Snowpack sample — Buffalo Mountain, Silverthorne, Colorado, USA (2/22/26, 2:02 PM MST)
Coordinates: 39.622, -106.113
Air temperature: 33 °F
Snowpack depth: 63 cm
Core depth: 10 cm
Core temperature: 32 °F
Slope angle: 11°, slope face: 116°
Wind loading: low
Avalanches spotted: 0
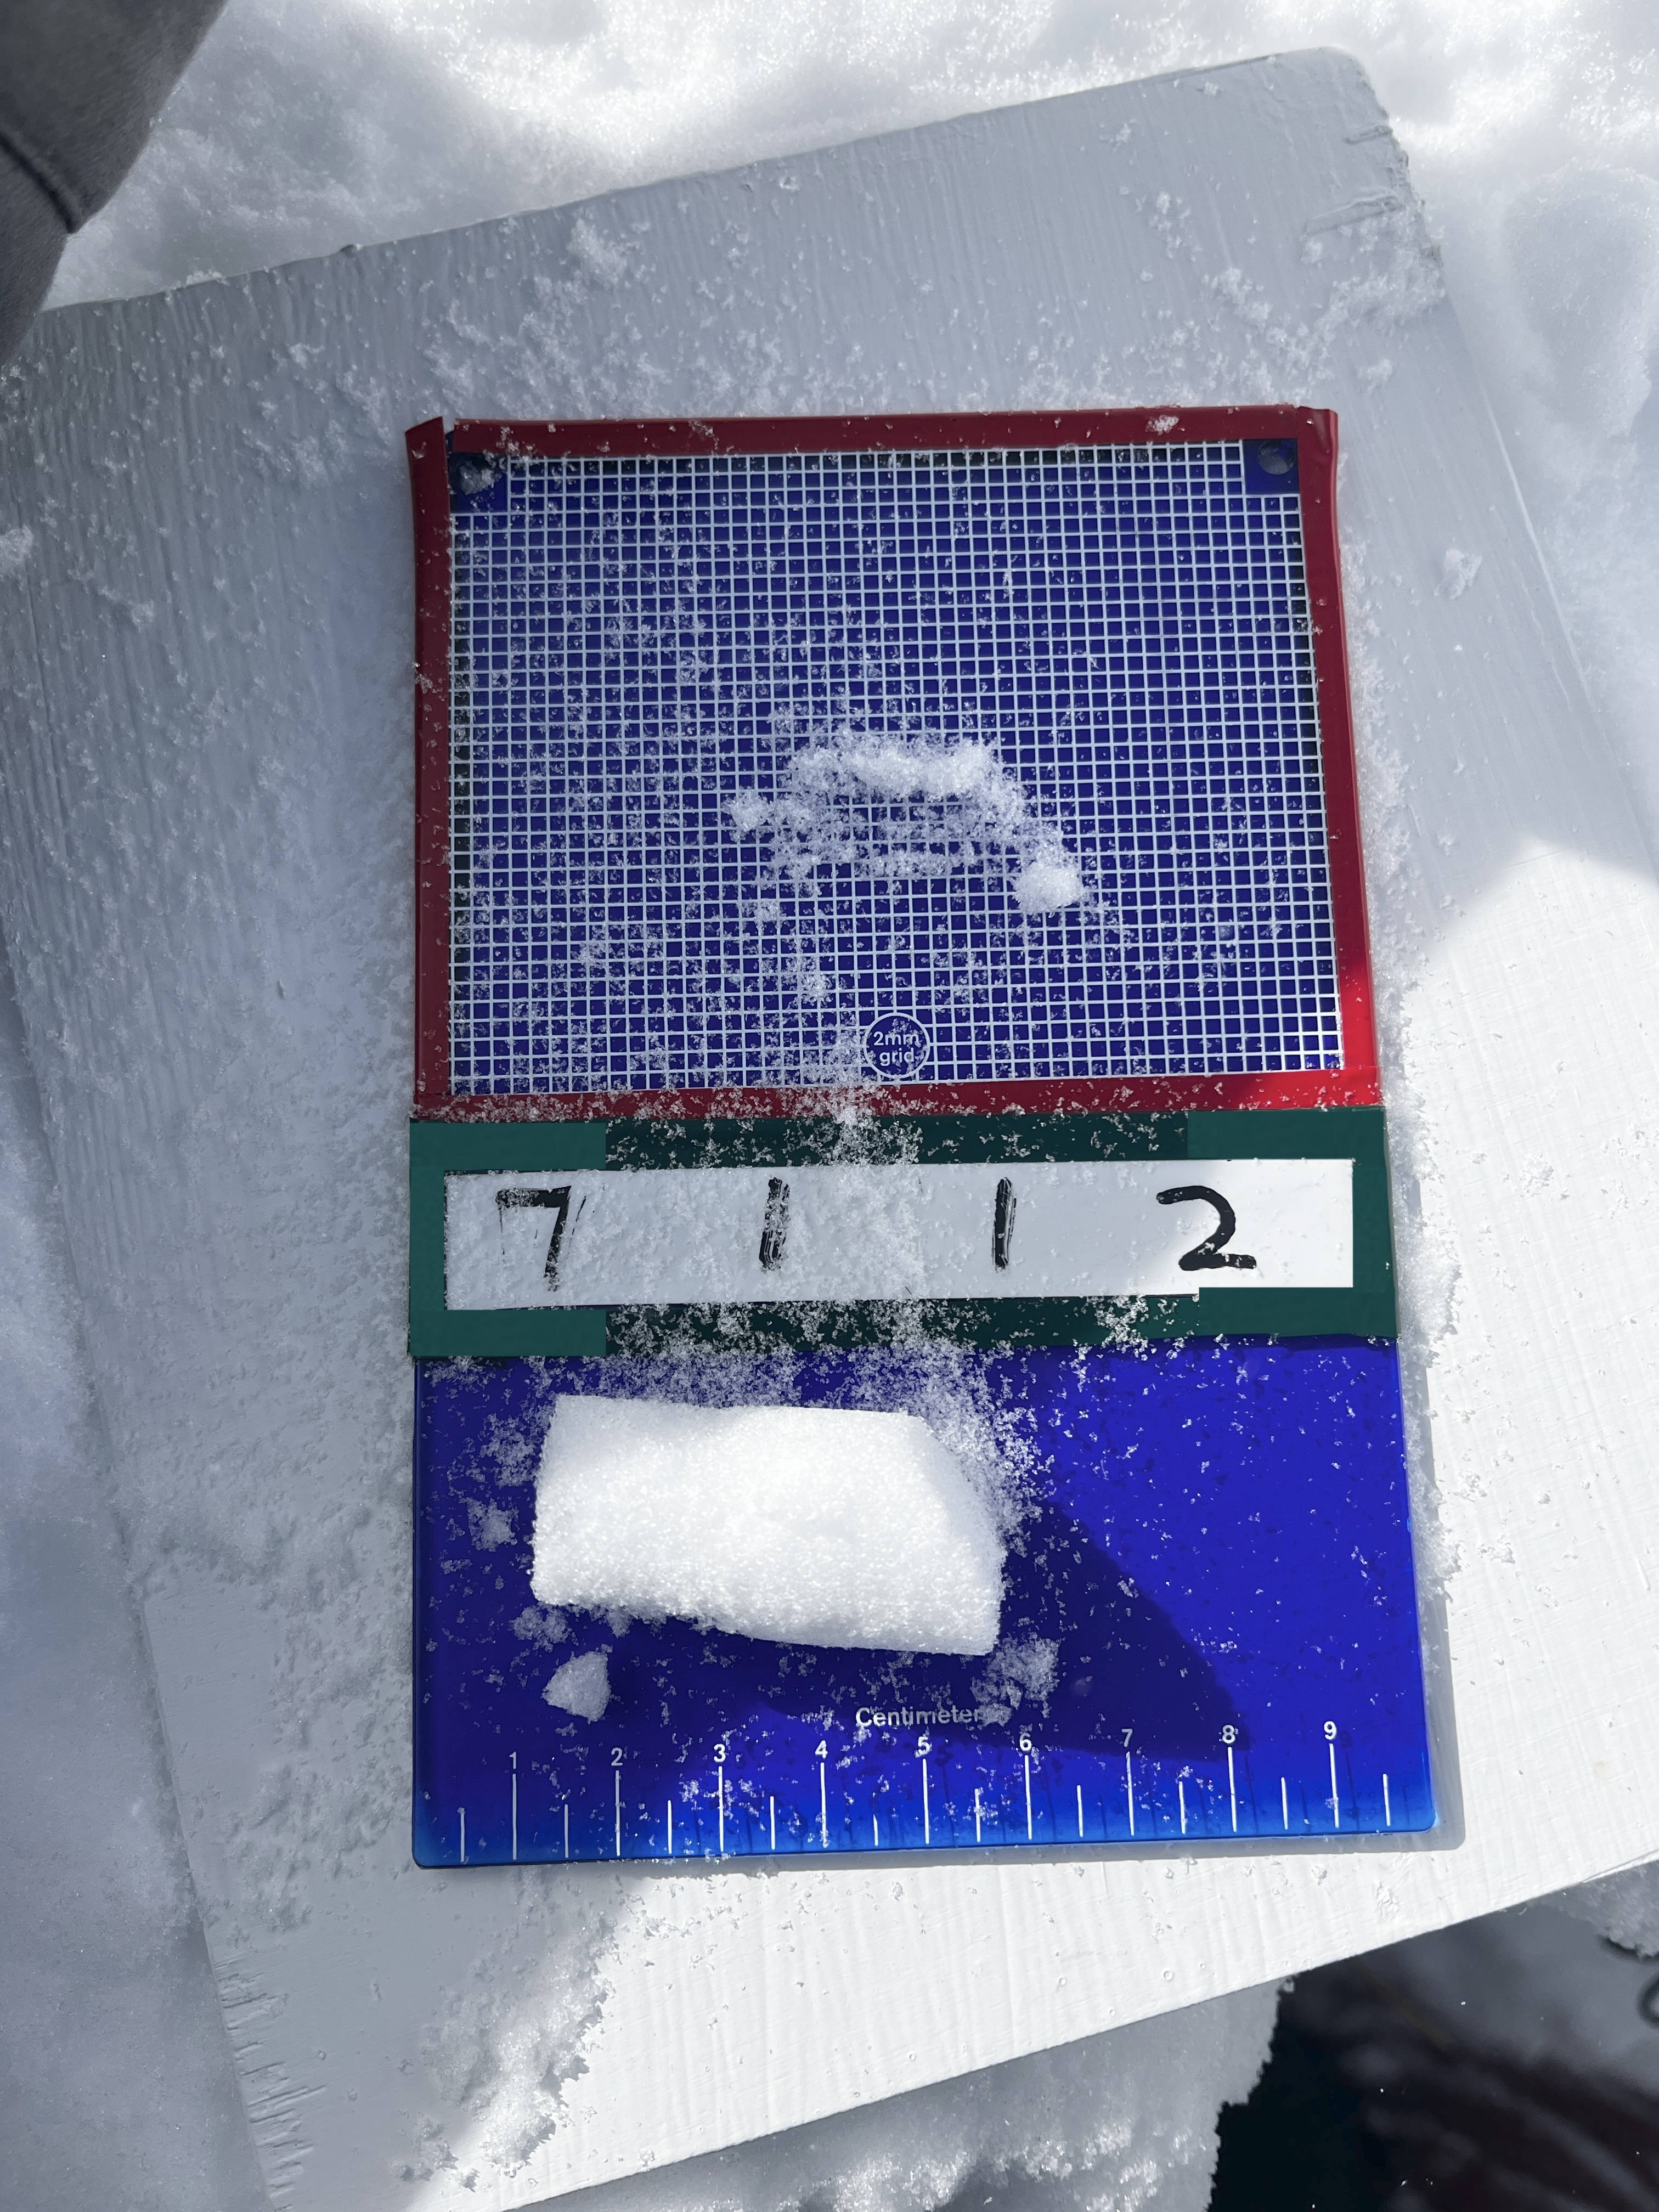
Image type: crystal_card
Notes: In a firebreak similar to site 1, minimal wind loading with no spotted avalanches (not many faces in view though)